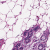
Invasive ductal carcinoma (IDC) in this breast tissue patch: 0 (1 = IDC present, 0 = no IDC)